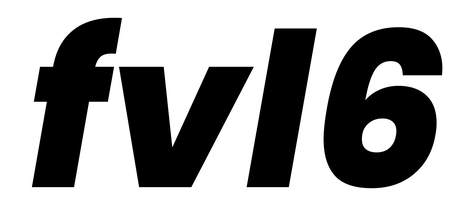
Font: Poppins-ExtraBoldItalic